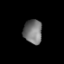
Tissue: lung
Cell type: Others
Senescence score: 0.2264
Nuclear area (px): 438
Mean DAPI intensity: 118.815